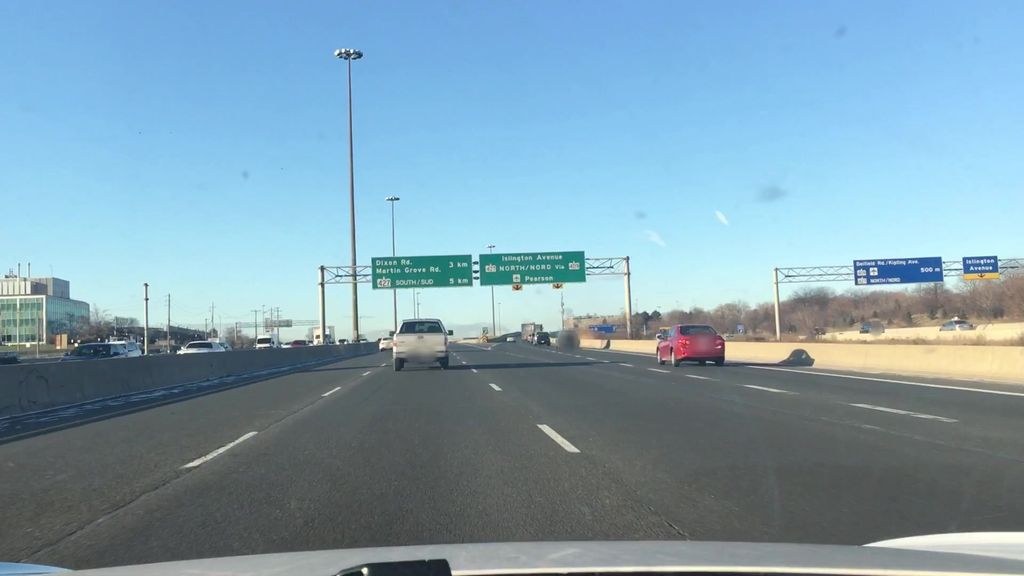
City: toronto